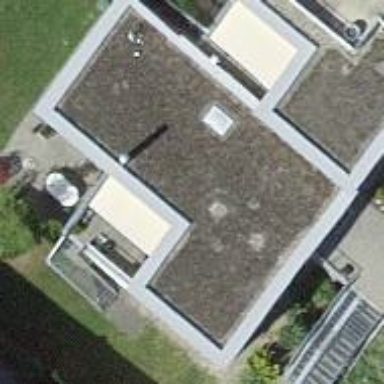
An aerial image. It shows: Residential building.